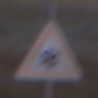
Verkehrszeichen: SchneeOderEisglaette
Umgebung: Outdoor, Nature
Tageszeit: SunriseSunset
Wetter: Clear
Licht: Natural
Jahreszeit: NotSpecified
Kontrast: LowContrast